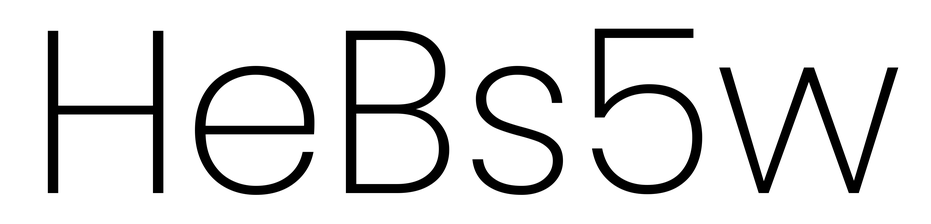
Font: Poppins-ExtraLight